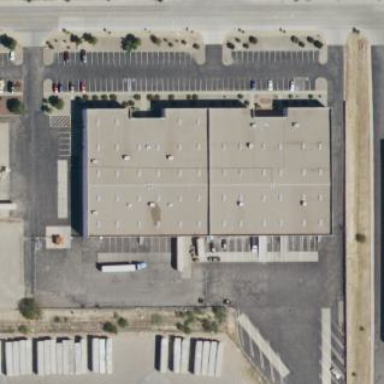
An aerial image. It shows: Warehouse building.